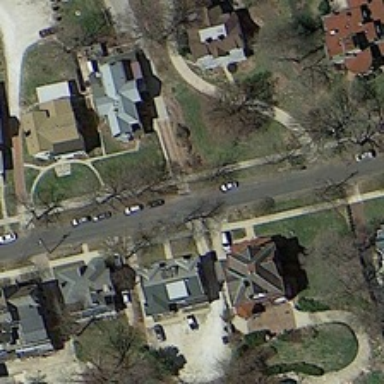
Some buildings and green trees are in a medium residential area .